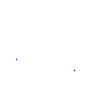
Particle: proton